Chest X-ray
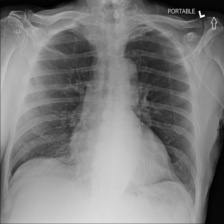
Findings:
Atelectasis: negative
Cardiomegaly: negative
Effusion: negative
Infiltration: negative
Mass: negative
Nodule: negative
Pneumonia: negative
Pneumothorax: negative
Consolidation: negative
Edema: negative
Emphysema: negative
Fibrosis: negative
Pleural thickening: negative
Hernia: negative